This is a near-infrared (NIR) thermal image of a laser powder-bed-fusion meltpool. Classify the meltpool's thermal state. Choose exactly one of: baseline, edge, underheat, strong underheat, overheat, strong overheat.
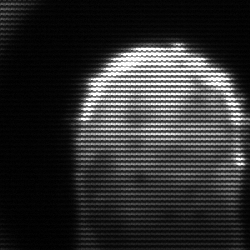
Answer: baseline